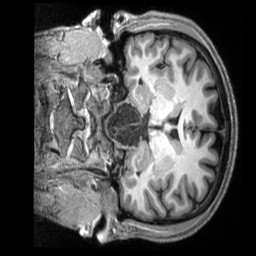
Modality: T1w
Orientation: coronal
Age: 34
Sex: male
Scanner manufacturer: siemens
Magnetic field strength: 3 T
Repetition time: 2.3 s
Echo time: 0.00229 s